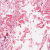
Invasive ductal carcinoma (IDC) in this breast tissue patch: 0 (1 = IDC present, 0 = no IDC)